Interaction volume radius: 5 \u00c5
Interaction volume height: 25 \u00c5
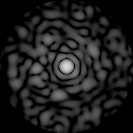
Disorder parameter: 0.8326